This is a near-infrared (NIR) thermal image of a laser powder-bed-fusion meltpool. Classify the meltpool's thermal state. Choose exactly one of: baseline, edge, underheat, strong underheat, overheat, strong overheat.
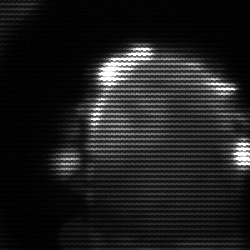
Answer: baseline